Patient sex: M
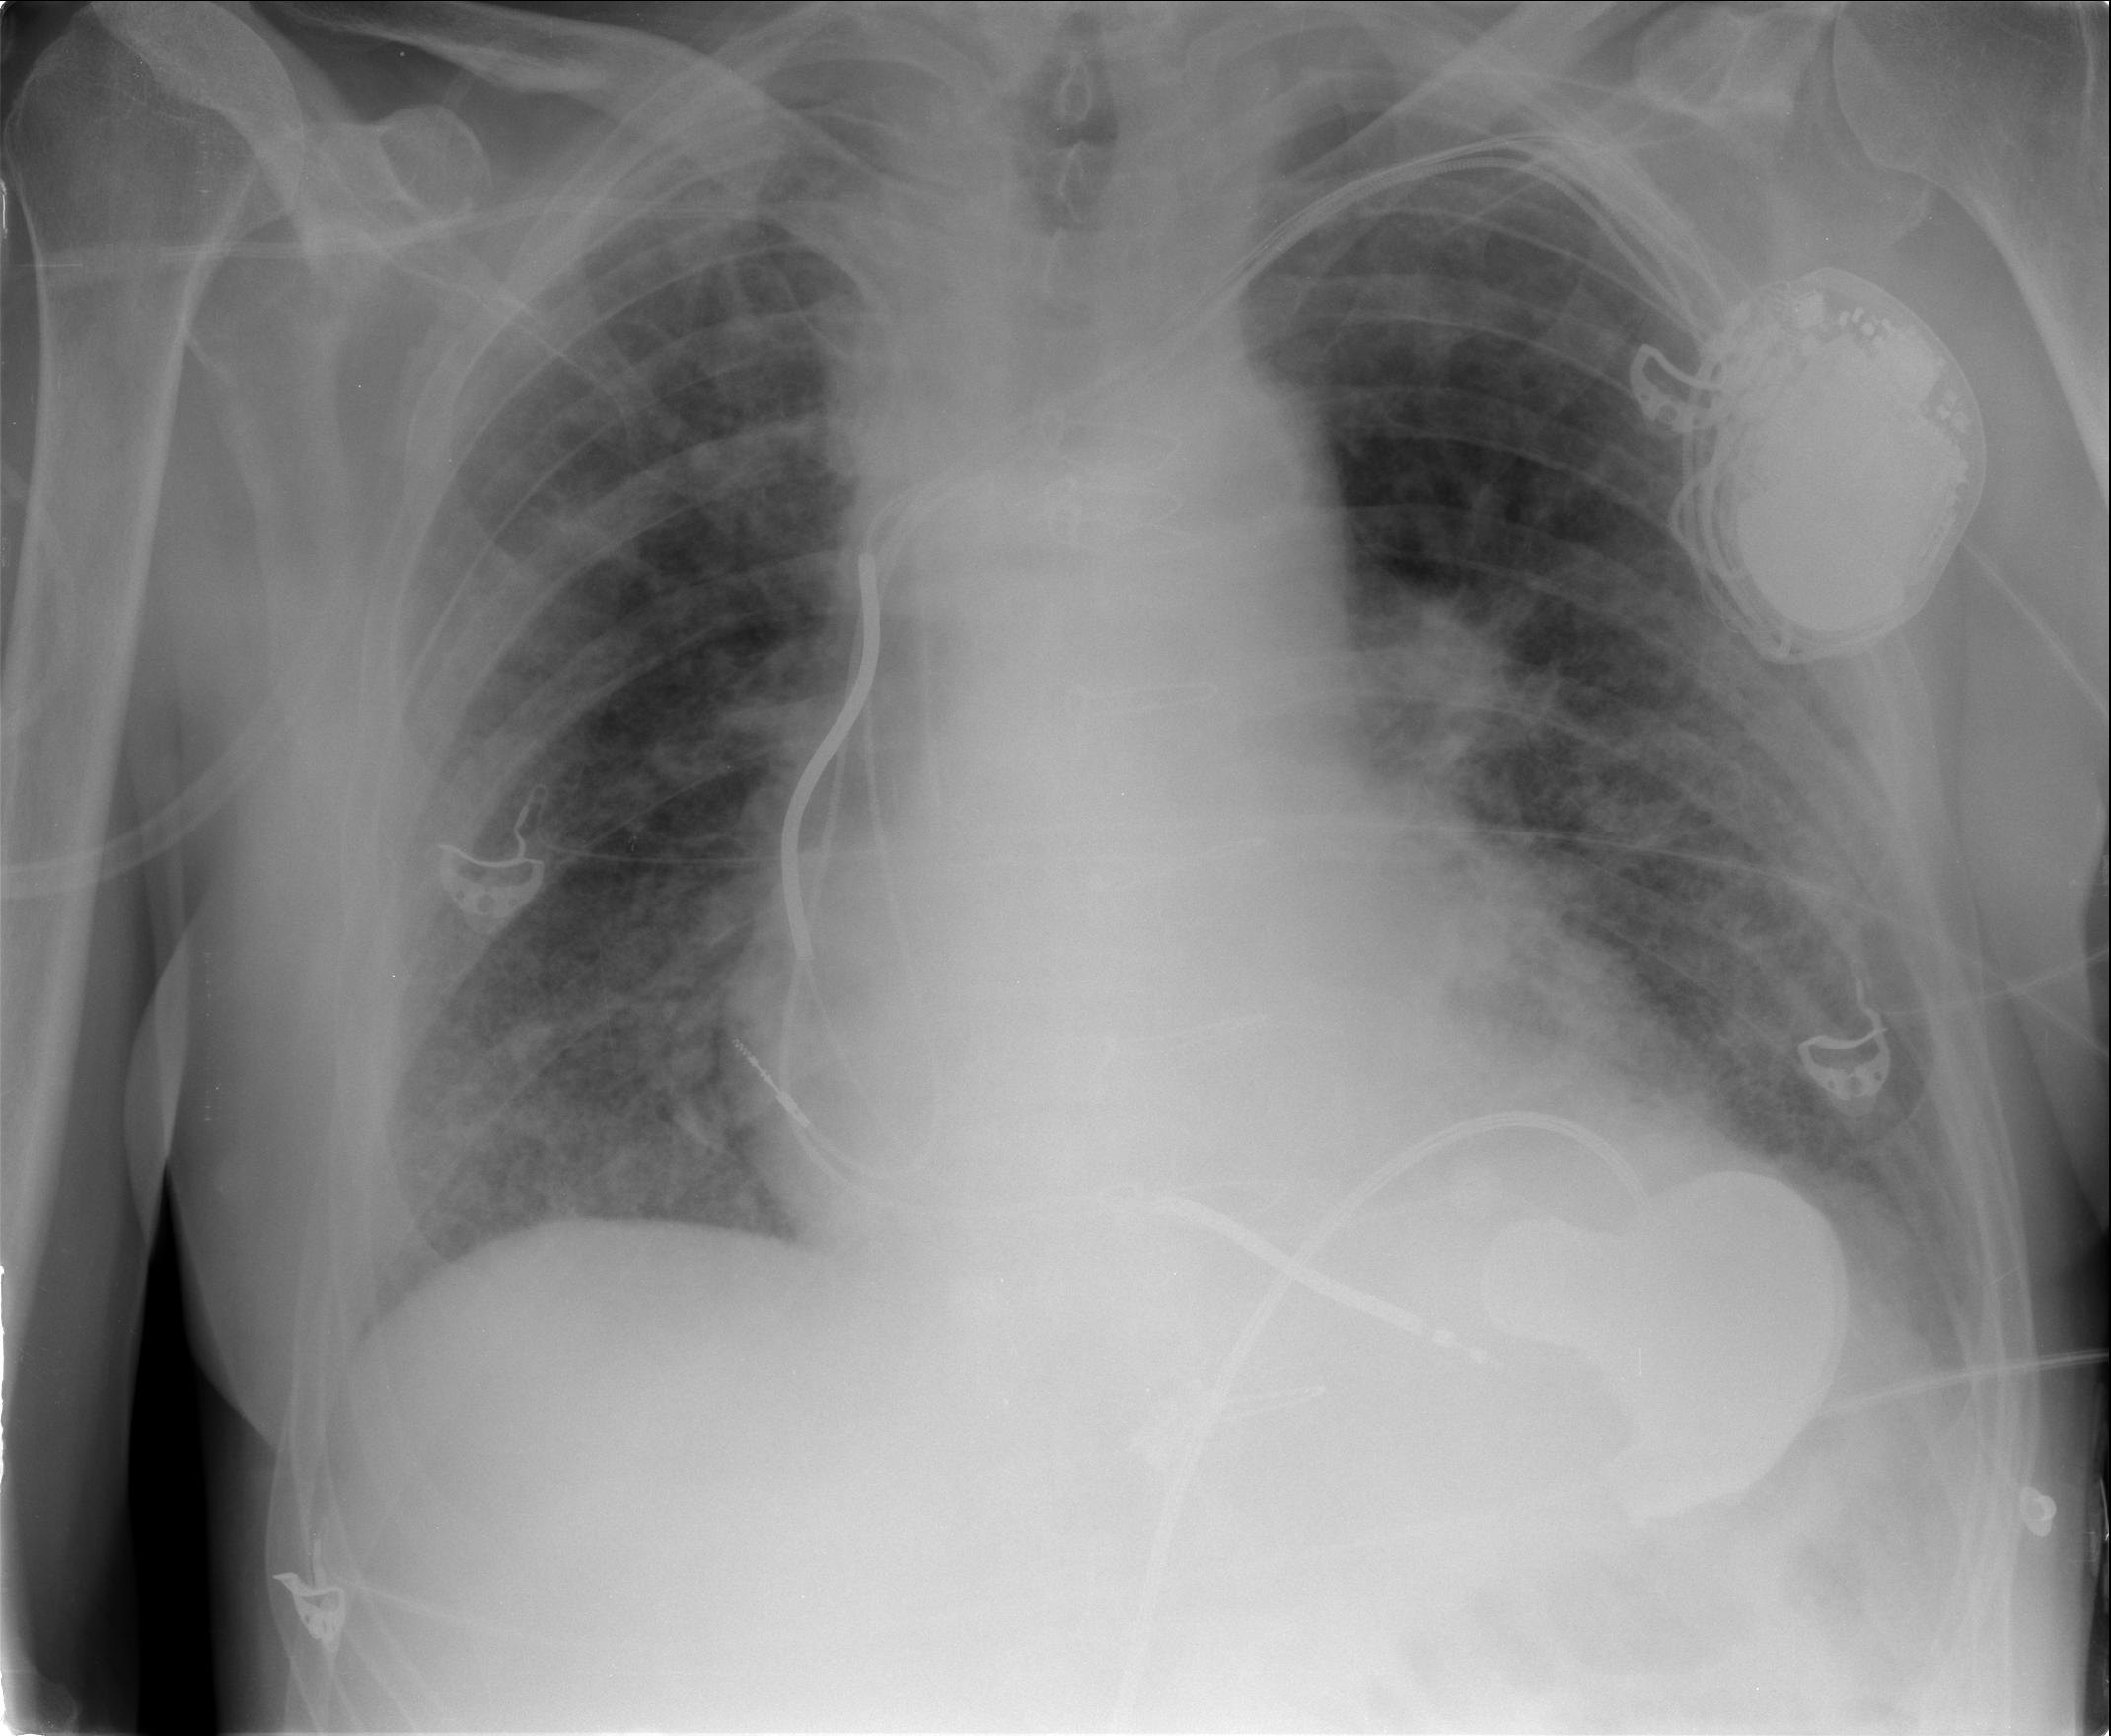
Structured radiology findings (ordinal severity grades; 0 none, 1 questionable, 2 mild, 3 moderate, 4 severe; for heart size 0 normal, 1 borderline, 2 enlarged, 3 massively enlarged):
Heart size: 1
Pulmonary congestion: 2
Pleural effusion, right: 0
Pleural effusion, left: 2
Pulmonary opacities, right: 2
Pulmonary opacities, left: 2
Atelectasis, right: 2
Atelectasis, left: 2